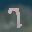
Label: 7